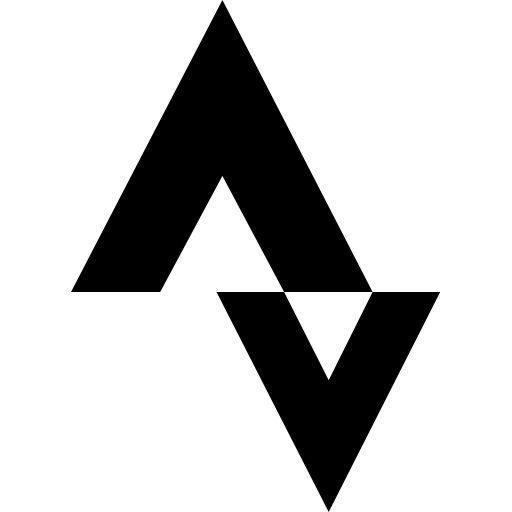
Tags: icon, FontAwesome, fa-icon, brand, strava